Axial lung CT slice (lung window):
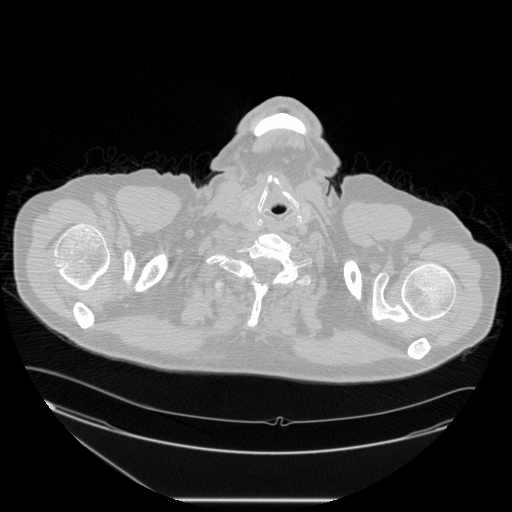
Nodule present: no